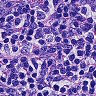
Metastatic tissue present: no